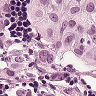
Metastatic tissue present: yes